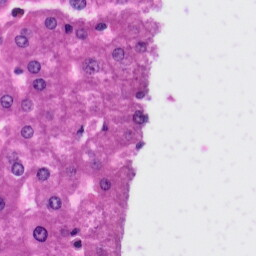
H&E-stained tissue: Liver